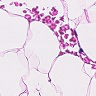
Metastatic tissue present: no